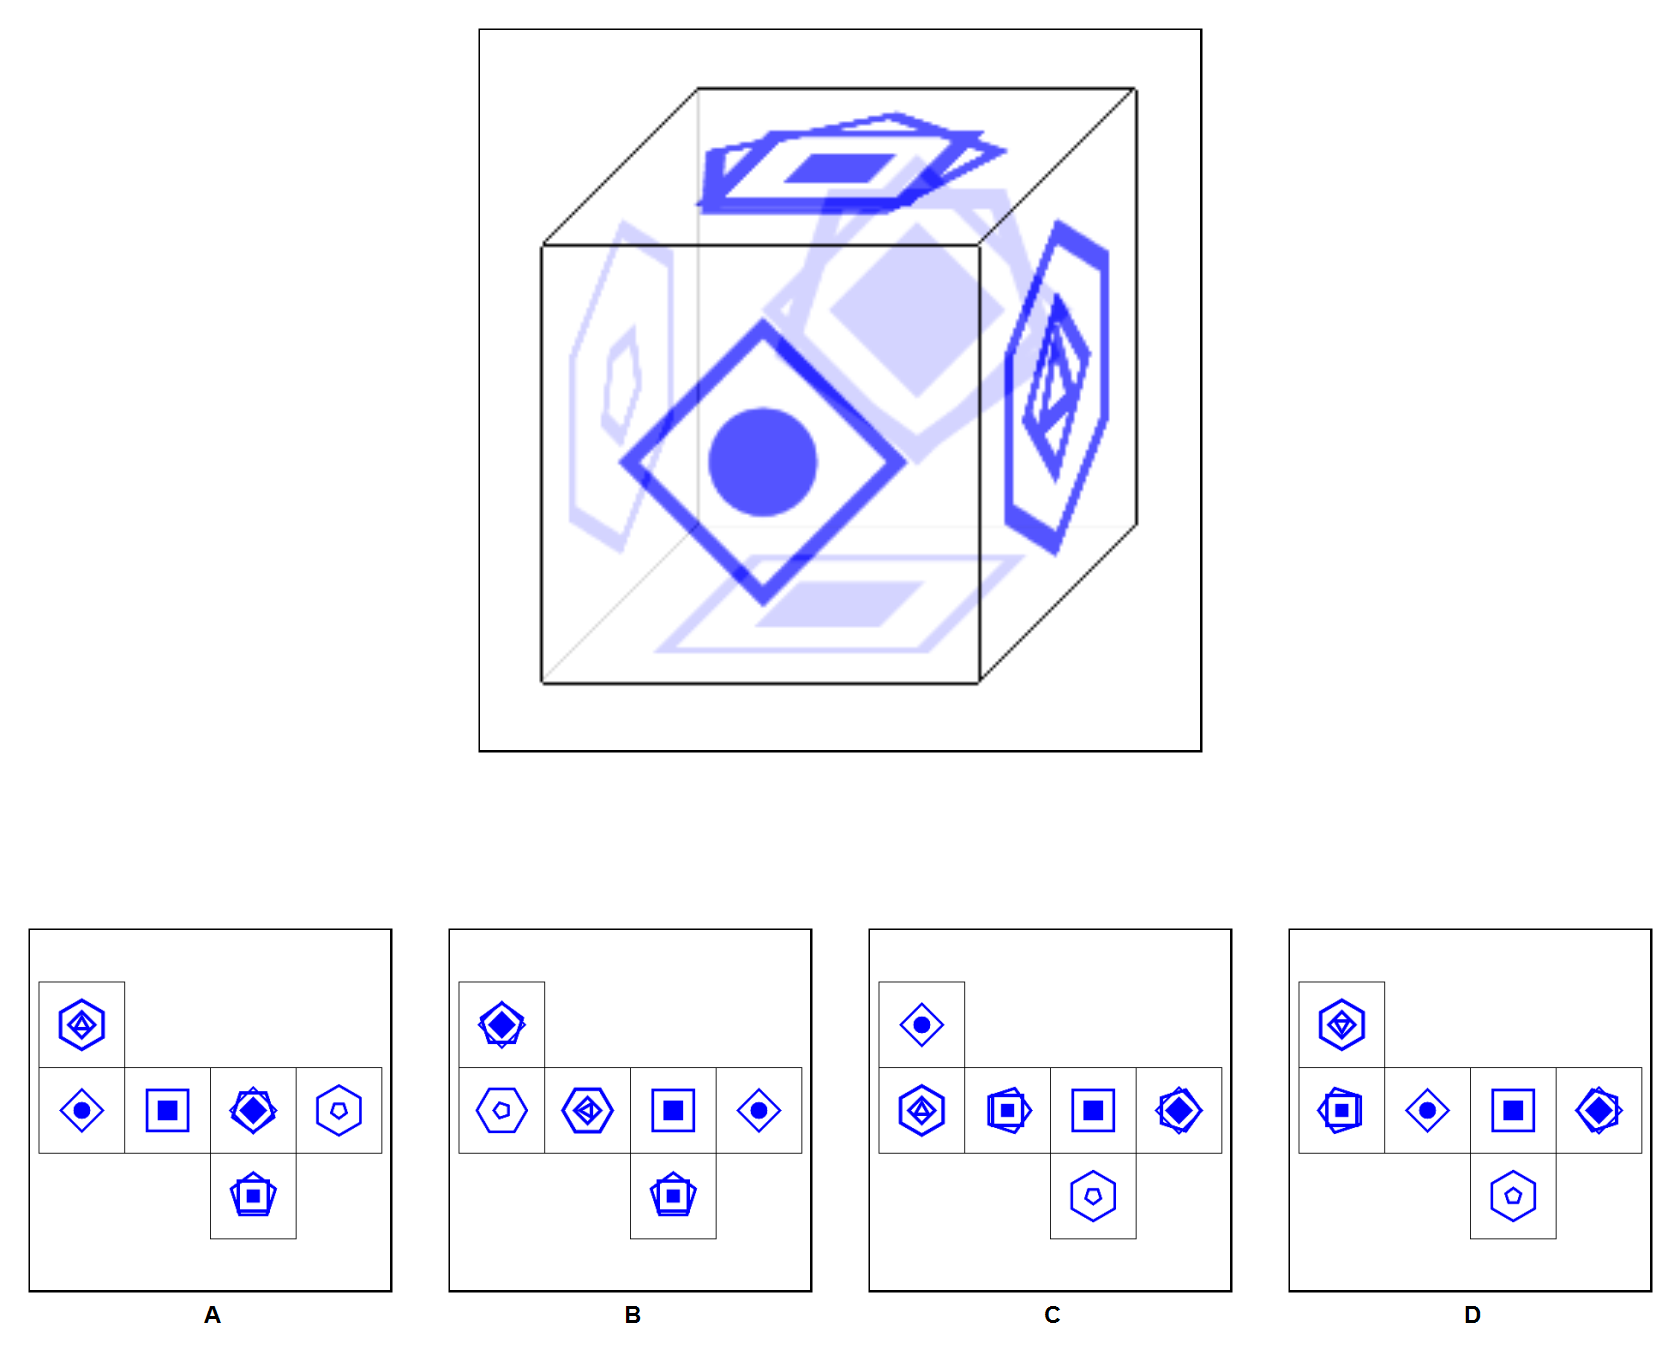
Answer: D